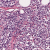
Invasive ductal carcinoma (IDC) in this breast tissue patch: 1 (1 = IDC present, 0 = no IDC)